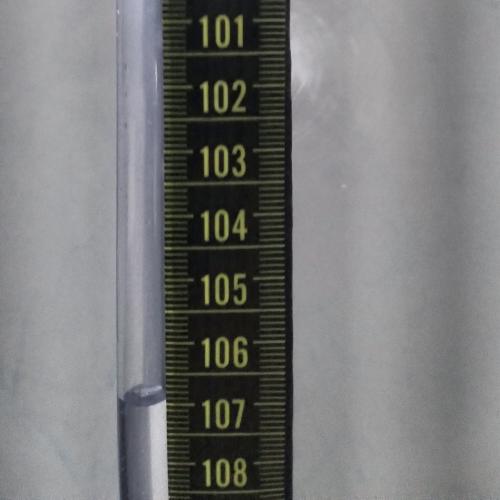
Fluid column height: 106.9 cm